Question: I amended a commit a few times and did 'push --force' each time (stupid mistake; I didn't realize until getting ready to send a PR that my editor had generated tons of noise by fixing tabs and trailing whitespace). The commits that I thought were no longer existent are still reachable on GitHub, and the issue reference causes a list of links to these non-existent commits to appear:

How do I get rid of these commits on the GitHub remote so that these extra links will go away?
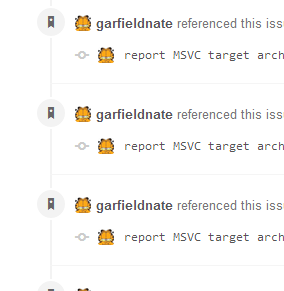
Answer: In general, you cannot a commit from Github yourself.
As pointed out in the answers to the other question linked as a possible duplicate, you can only reference new commits (which is what you've already done).
Running 'git gc' in your clone will not help either, as this has nothing to do with the repo on Github.
Github run their own 'gc' every now and then (the schedule and/or triggering events are not made public). GC'ing that commit might be prevented by that reference in the issue though, or the reference might persist (then 404'ing) even if the commit gets GC'd.
Usually, you would just ignore this kind of thing.
If it is a real problem though (e.g. sensitive data being accessible), you can contact <URL> and ask them to remove the reference and commit.